Interaction volume radius: 10 \u00c5
Interaction volume height: 10 \u00c5
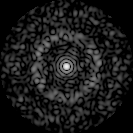
Disorder parameter: 0.8397